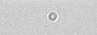
Label: camera_spot